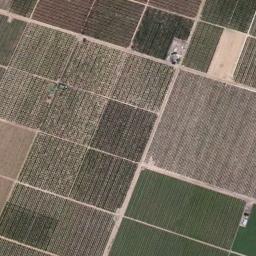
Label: rectangular_farmland